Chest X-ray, AP view. Patient: 34 years old, sex F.
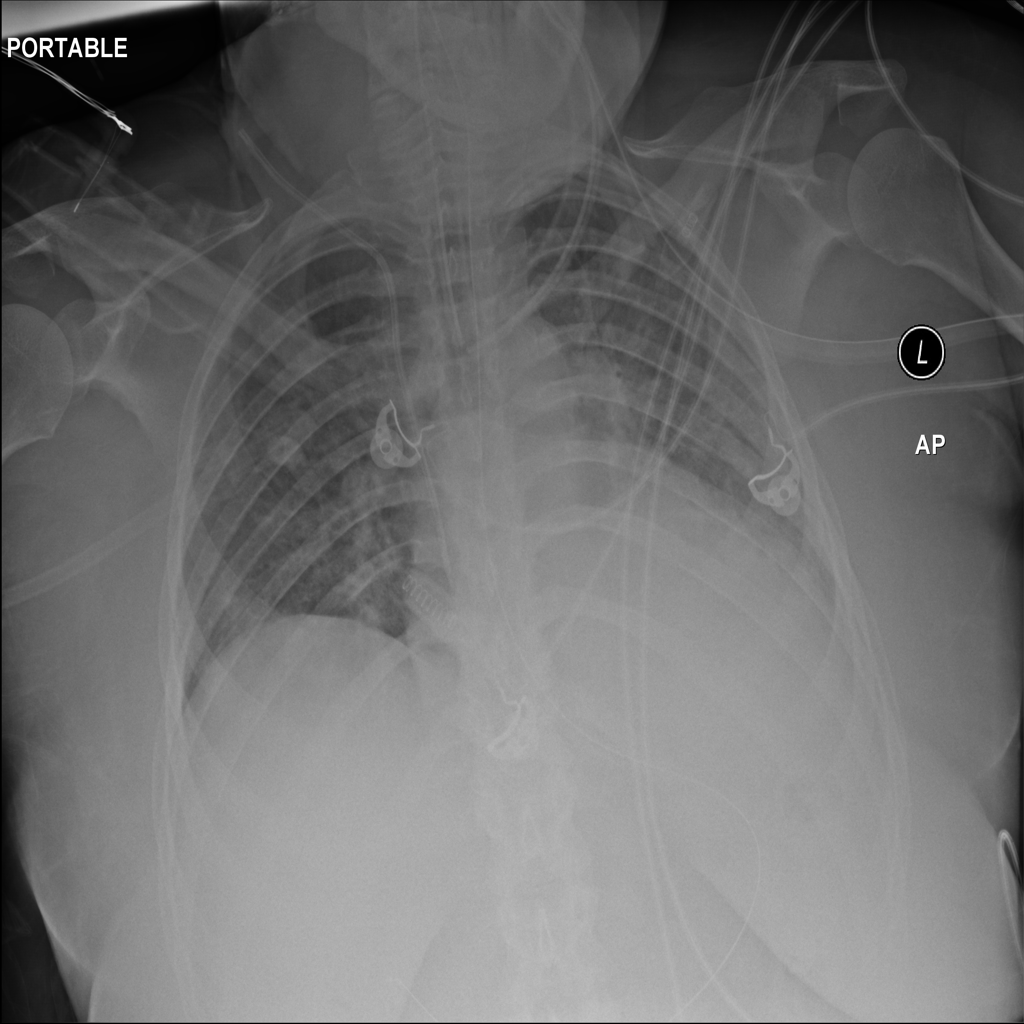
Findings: No Finding